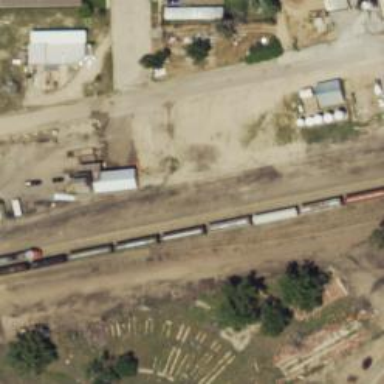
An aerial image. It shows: Railway siding with rails.